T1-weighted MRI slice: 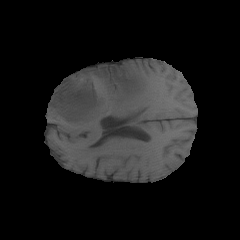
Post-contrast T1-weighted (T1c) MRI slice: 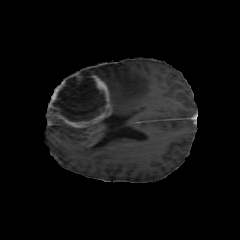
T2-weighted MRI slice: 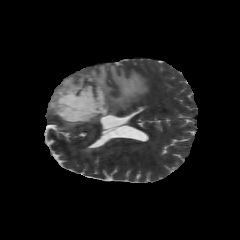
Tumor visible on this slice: yes